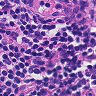
Metastatic tissue present: no